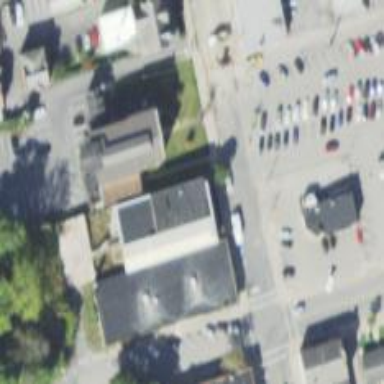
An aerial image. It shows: Parking space is available.